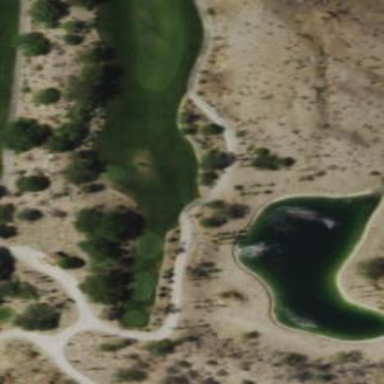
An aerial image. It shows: Water hazard in golf course. The hazard is natural water feature.